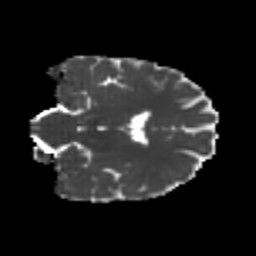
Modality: MD
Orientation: coronal
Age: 24
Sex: female
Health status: healthy
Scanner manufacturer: philips
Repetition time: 7.386 s
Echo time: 0.08599 s